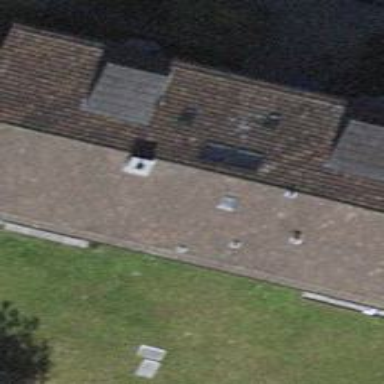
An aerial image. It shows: Gabled roof building with tile roofing. It consists of apartments.